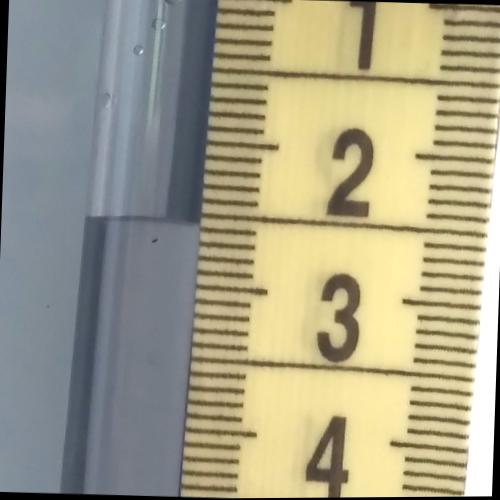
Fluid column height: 2.6 cm